Aerial crown-view tile of a tropical tree (Barro Colorado Island, Panama), acquired 20250124:
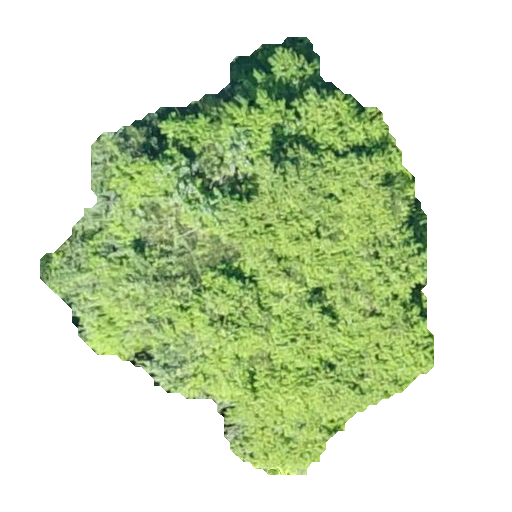
Species: Tachigali panamensis
GBIF accepted scientific name: Tachigali panamensis
Crown area: 160.753 m²